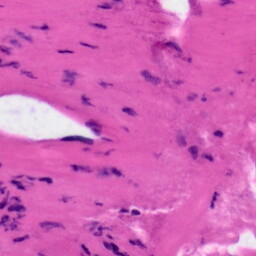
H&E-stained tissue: Tonsil